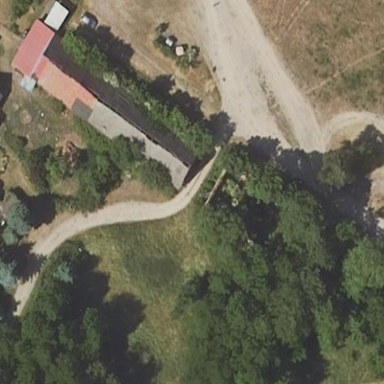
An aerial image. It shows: Shed.